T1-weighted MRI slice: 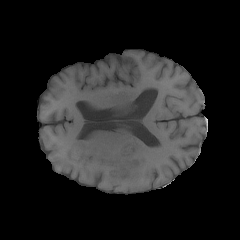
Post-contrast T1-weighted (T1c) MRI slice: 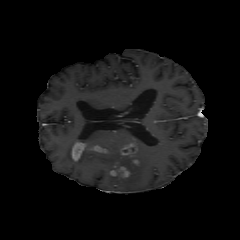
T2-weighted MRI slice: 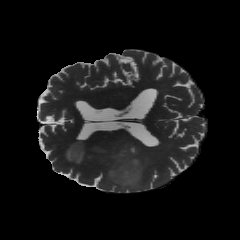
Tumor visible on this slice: yes